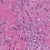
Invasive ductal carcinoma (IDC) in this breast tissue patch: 1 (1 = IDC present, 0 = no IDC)